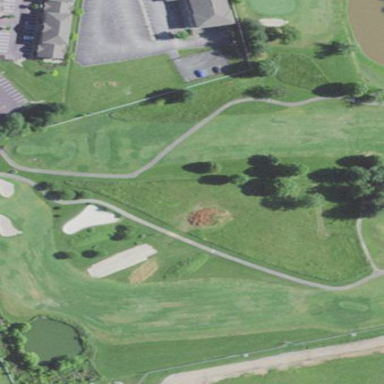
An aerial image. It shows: Golf fairway surrounded by grass.